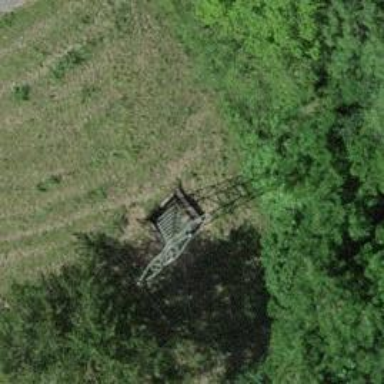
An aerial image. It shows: Lattice structure tower.